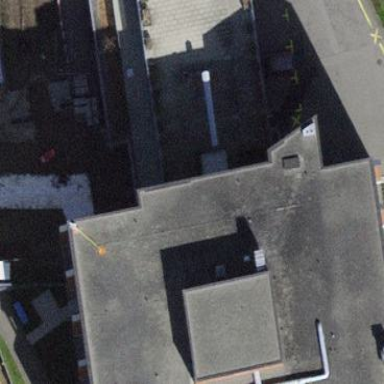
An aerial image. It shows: Nursing home building.